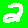
Digit: 2